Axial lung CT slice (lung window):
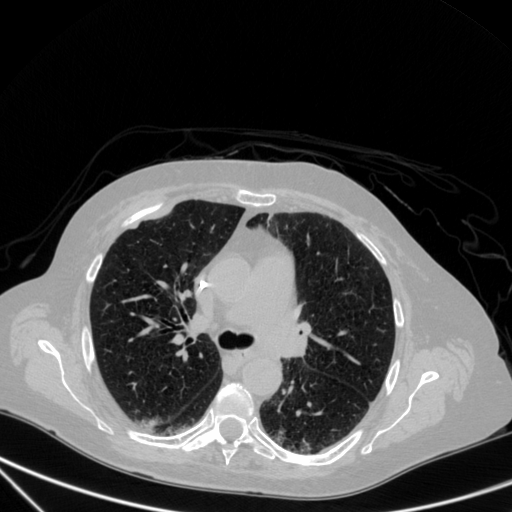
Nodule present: yes
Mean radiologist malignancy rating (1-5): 4